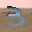
Label: 3